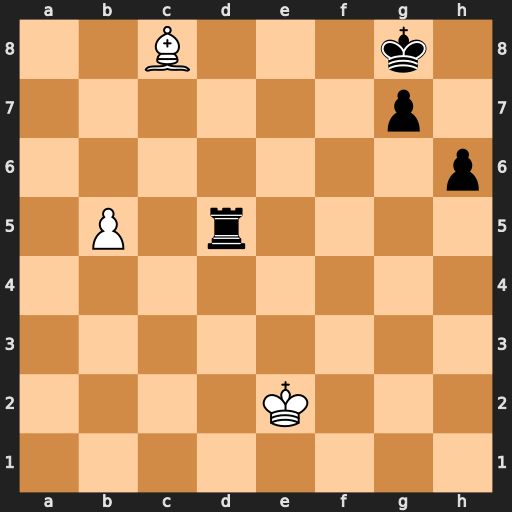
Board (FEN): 2B3k1/6p1/7p/1P1r4/8/8/4K3/8
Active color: w
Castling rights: -
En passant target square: -
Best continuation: Be6+ Kf8 Bxd5